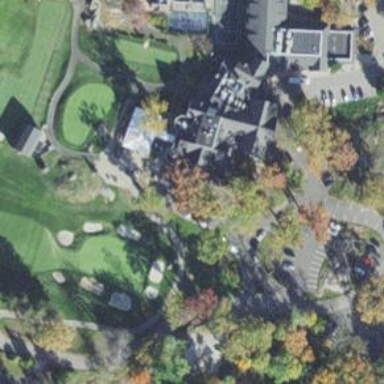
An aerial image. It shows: Golf clubhouse.